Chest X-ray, PA view. Patient: 54 years old, sex M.
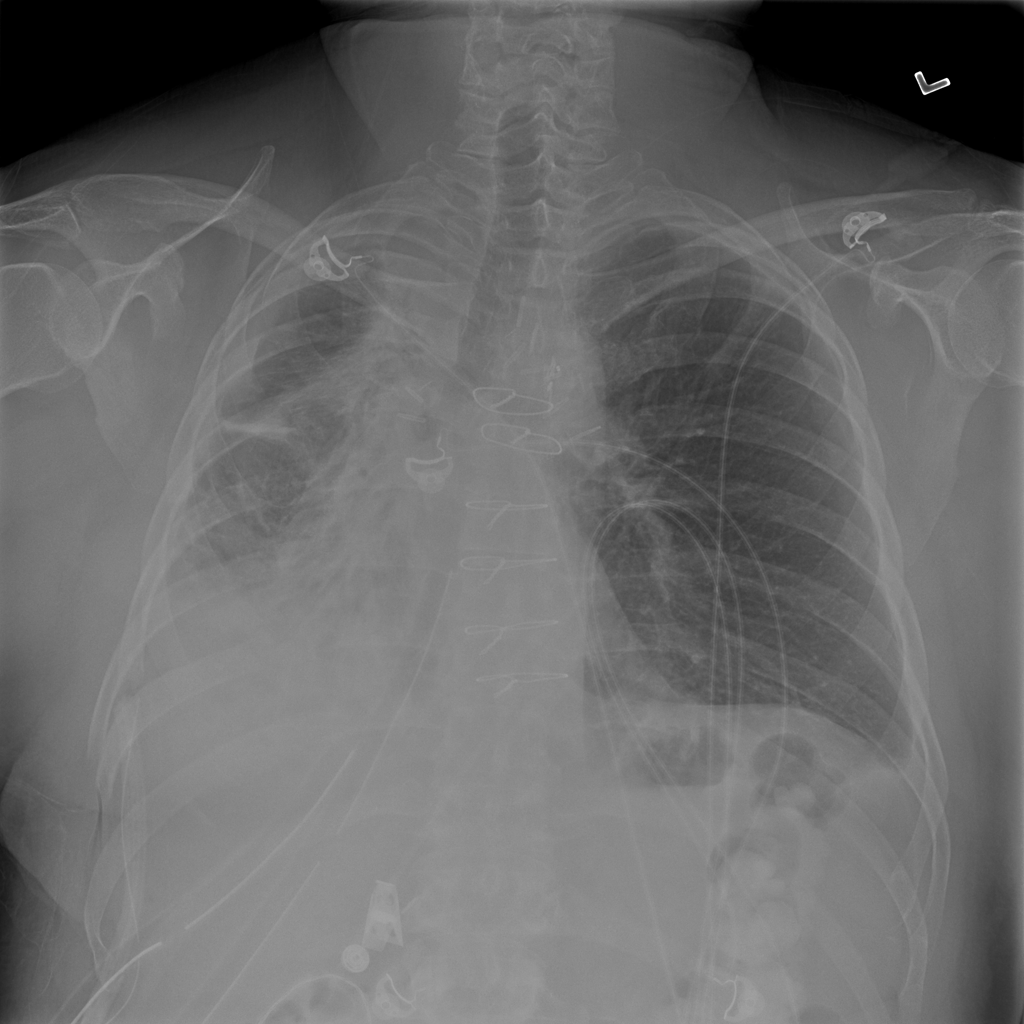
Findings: Infiltration